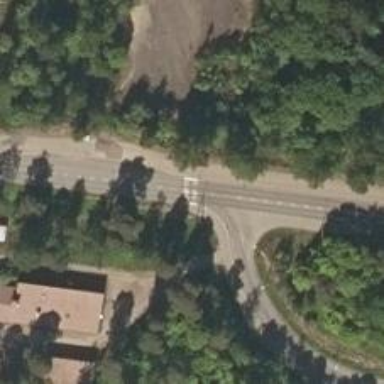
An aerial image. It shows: Zebra crossing on asphalt cycleway.